Field crop: maize
Growth stage: 1
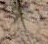
Species: salsola